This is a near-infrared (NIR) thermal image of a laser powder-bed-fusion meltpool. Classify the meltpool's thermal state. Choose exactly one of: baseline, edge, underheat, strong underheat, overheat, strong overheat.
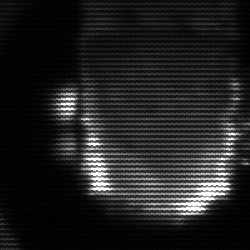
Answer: baseline